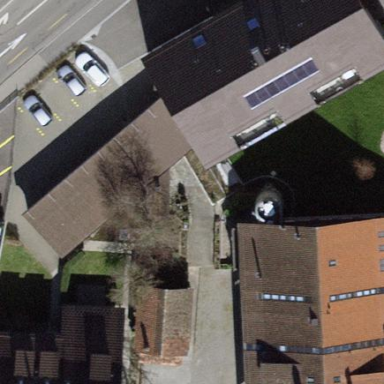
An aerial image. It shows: Group of garages.